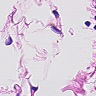
Metastatic tissue present: no